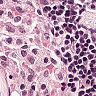
Metastatic tissue present: no